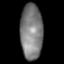
Tissue: lung
Cell type: Endothelial cells
Senescence score: 0.8346
Nuclear area (px): 1219
Mean DAPI intensity: 124.313